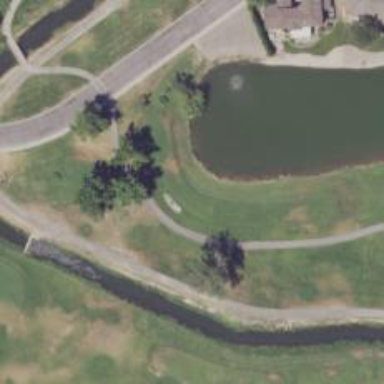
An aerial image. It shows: Golf tee.